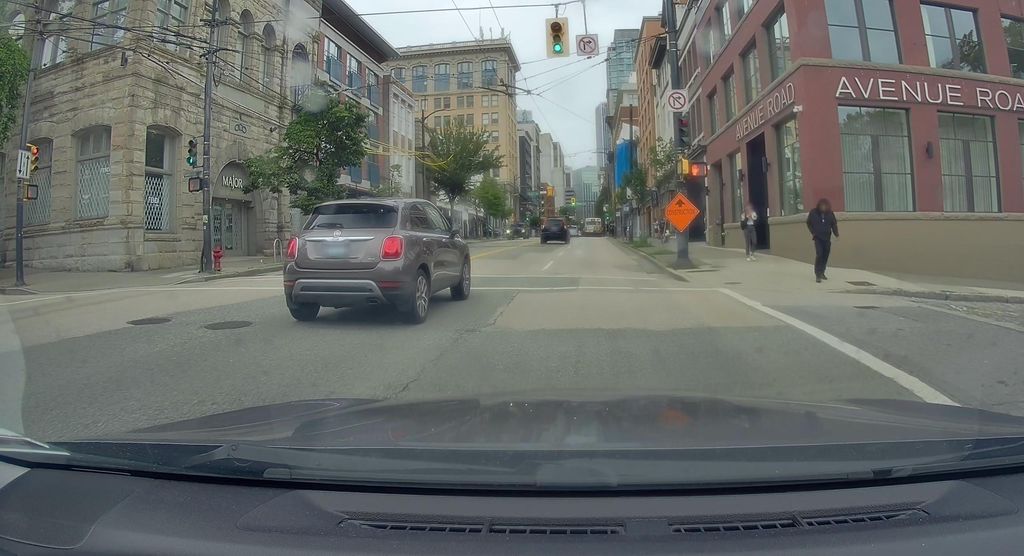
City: vancouver